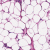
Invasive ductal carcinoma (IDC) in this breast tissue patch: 0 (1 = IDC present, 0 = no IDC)